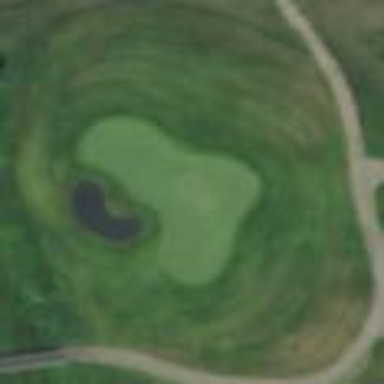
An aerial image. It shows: Rough grassy area used for golf.